Field crop: maize
Growth stage: 2
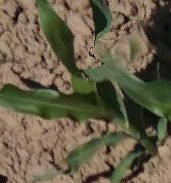
Species: maize